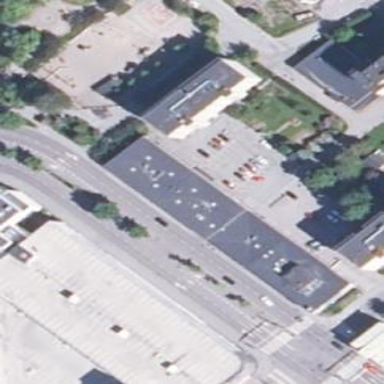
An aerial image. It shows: Building.